Question: Hey I don't understand why my its taking two inputs while taking the element as input . I tried this code on TurboC compiler , GCC but got the same error .
'''
#include <stdio.h>
int menu();
void bubble_short();
void selection_short();
int main()
{
int ch,j,n,a[100];
ch=menu();
switch (ch)
{
case 1:
{
bubble_short();
break;
}
case 2:
{
selection_short();
}
default :
break;
}
}
void bubble_short()
{
int i,j,n,a[100];
printf("Elements");
scanf("%d",&n);
for (j=0; j<n;j++)
{
scanf("%d",&a[j]);
}
for (i=0;i<n;i++)
{
for (j=0;j<n-1-i;j++)
{
if (a[j]>a[j+1])
{
a[j]=a[j]+a[j+1];
a[j+1]=a[j]-a[j+1];
a[j]=a[j]-a[j+1];
}
}
}
printf("the sorted elements are :
");
for ( i = 0; i < n; i++)
{
printf("%d
",a[i]);
}
}
void selection_short()
{
int i,j,n,a[100],min;
printf("Elements");
scanf("%d",&n);
for ( i = 0; i <n-1; ++i)
{
min=i;
for ( j = 1+i; i < n; ++i)
{
if(a[min]>a[j])
min=j;
}
if(i!=min)
{
a[i]=a[i]+a[min];
a[min]=a[i]-a[min];;
a[i]=a[i]-a[min];;
}
}
printf("the shorted elements are :
");
for ( i = 0; i < n; ++i)
{
printf("%d
",a[i] );
}
}
int menu()
{
int k;
printf("Enter the choice
1. bubble short
2. selectionshort");
scanf("
%d ",&k);
return k;
}
'''
Hey I don't understand why my it's taking two inputs while taking the element as input. I tried this code on TurboC compiler, GCC but got the same error.
Output

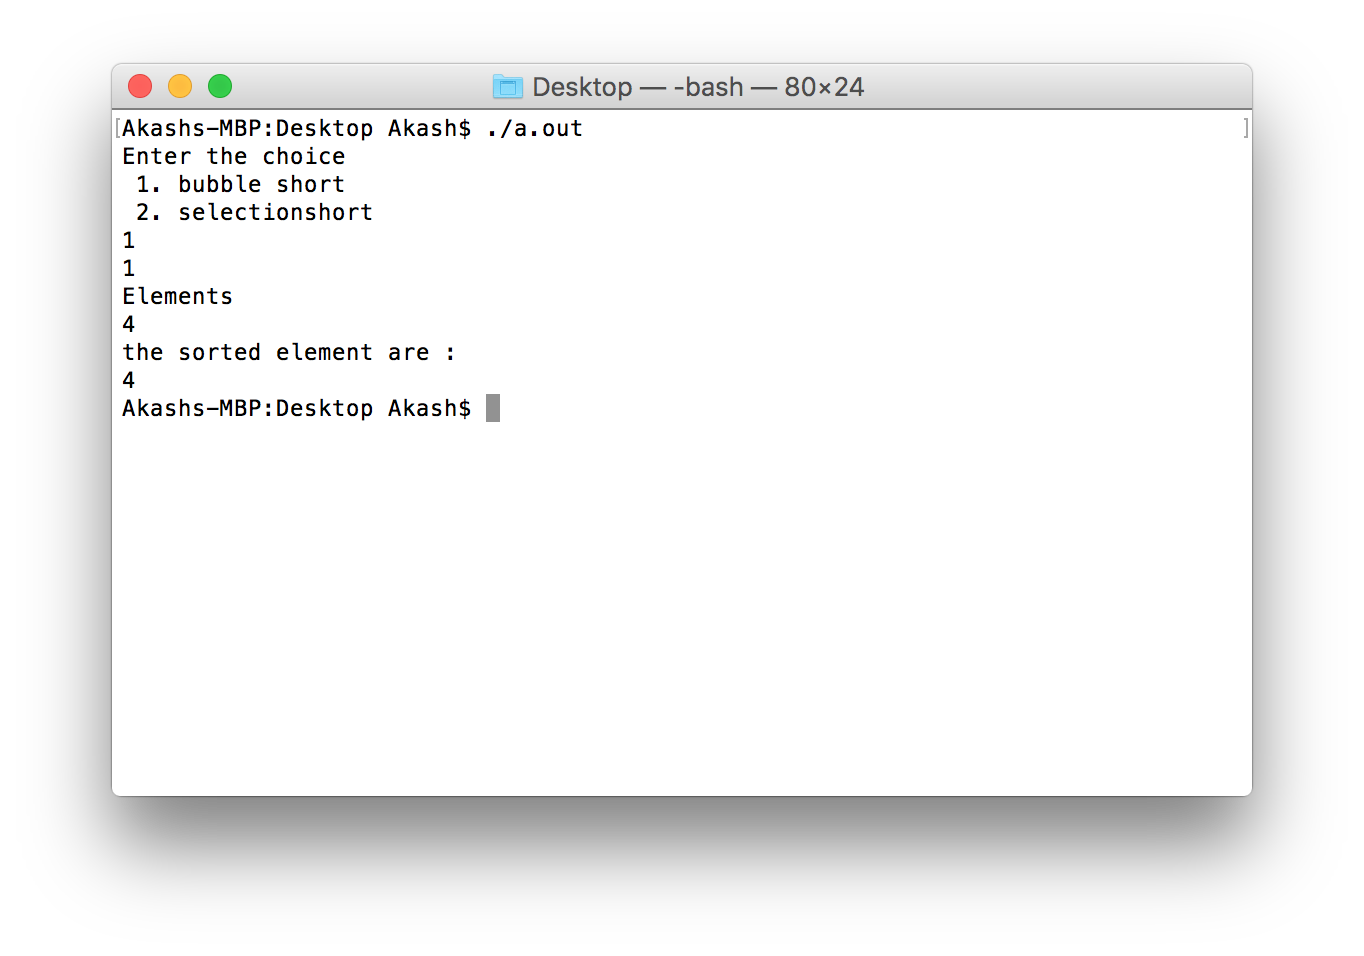
Answer: Got your problem!
Never use newlines, whitespace, tabs and return carriages inside scanf as to avoid such problems and maintaining good coding guidelines! These act as delimiters for it and you have provided 3 of them.
Edit your menu scanf to this:-
'''
scanf("%d",&k);
'''
A basic logic behind it:- Taking a basic example :-
'''
scanf("%d %d", &i, &j);
'''
Notice that space between two placeholders. When you run this, it will take the first input and then it will wait for that delimiter to be read from the keyboard and afterwards it will read the second parameter of the input.
I think the rest of the program should run fine.